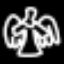
Label: angel